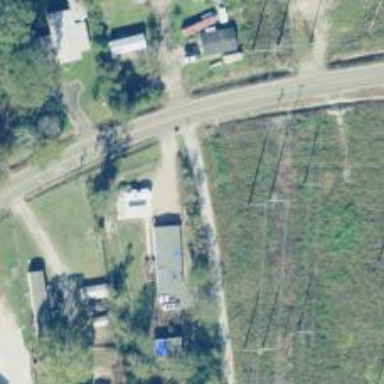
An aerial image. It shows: Power pole.